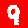
Digit: 9